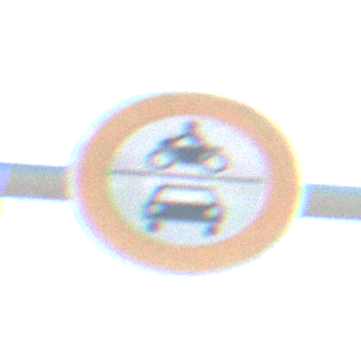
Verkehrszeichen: VerbotKraftfahrzeuge
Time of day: MorningAfternoon
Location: Outdoor (Suburban)
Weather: PartlyCloudy
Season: NotSpecified
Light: Natural